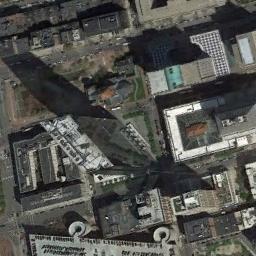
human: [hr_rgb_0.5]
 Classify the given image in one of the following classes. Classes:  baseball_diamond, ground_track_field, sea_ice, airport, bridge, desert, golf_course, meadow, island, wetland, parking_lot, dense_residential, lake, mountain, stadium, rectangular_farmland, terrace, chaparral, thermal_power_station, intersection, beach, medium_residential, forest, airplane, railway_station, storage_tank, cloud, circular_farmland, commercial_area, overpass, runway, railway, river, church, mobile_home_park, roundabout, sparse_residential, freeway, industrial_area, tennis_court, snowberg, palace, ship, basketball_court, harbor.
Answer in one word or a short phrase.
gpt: commercial_area